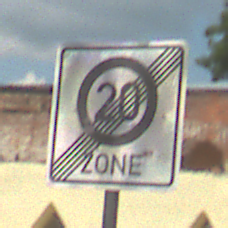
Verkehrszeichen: EndeZone20
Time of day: Midday
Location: Outdoor (Suburban)
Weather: PartlyCloudy
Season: NotSpecified
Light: Natural